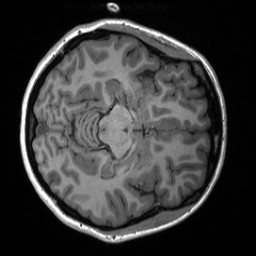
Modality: T1w
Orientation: axial
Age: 23
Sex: female
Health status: healthy
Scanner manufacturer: siemens
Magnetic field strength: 3 T
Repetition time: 2 s
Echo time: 0.00232 s